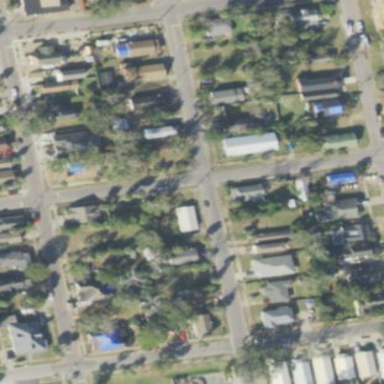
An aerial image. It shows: This residential area consists of single-family homes.